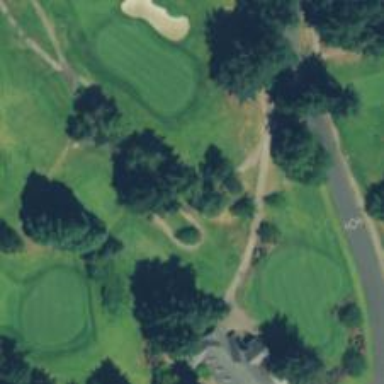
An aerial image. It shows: Path designated for golf carts.